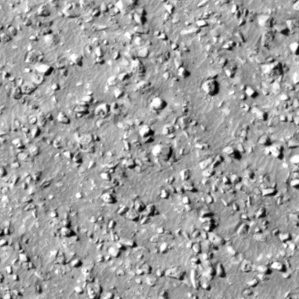
Label: non_frost